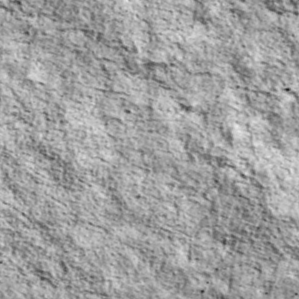
Label: non_frost